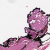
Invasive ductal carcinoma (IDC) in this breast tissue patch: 0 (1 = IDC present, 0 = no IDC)